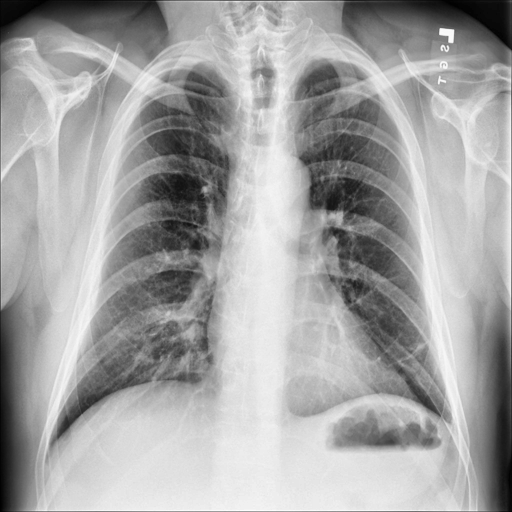
Finding: NORMAL